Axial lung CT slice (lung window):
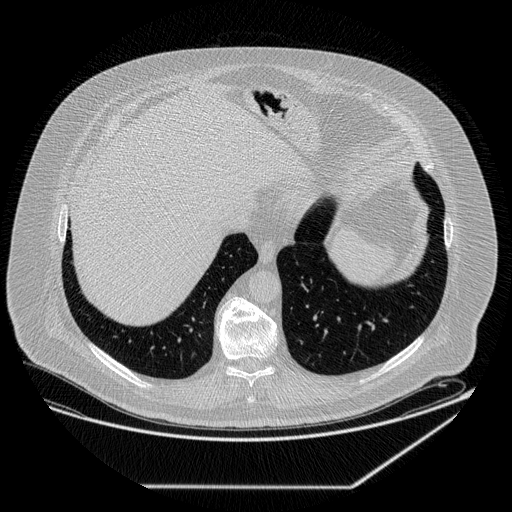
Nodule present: no